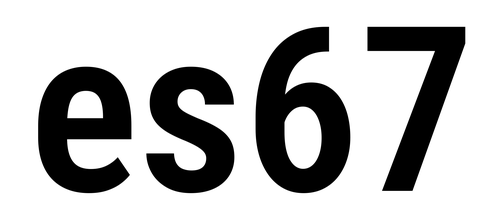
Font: Roboto_Condensed_SemiBold